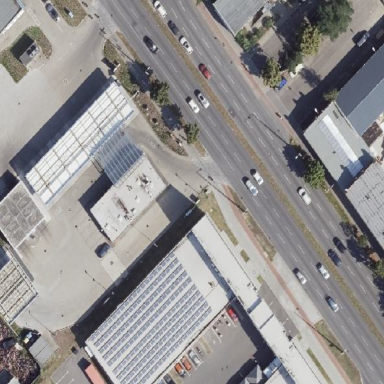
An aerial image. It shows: Building serving as CNG fuel station.